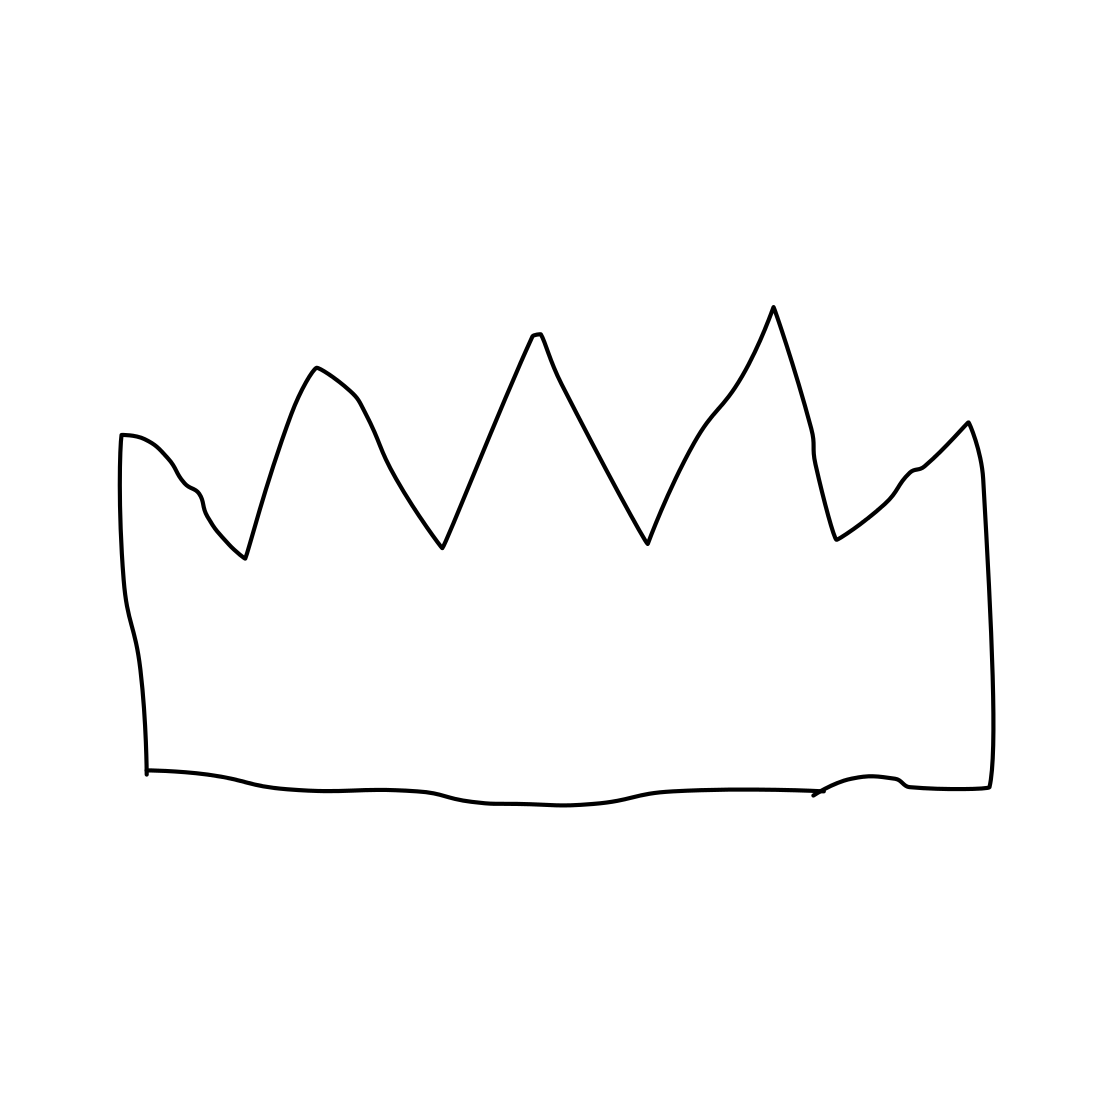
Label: crown